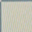
Piece: xx